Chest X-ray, PA view. Patient: 44 years old, sex M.
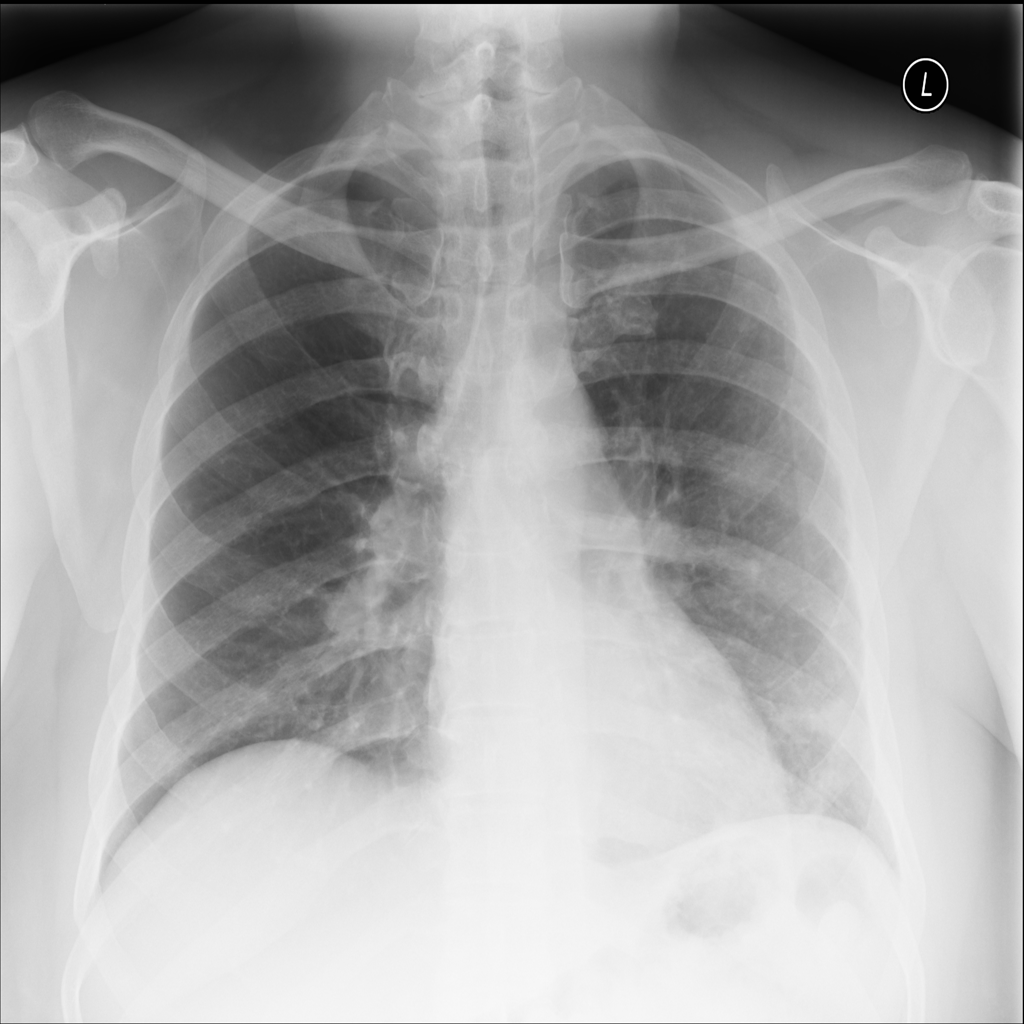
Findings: No Finding